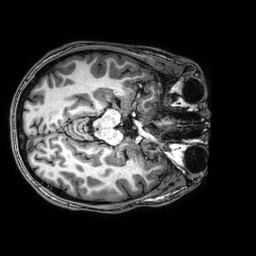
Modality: T1w
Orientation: axial
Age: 20
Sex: male
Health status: healthy